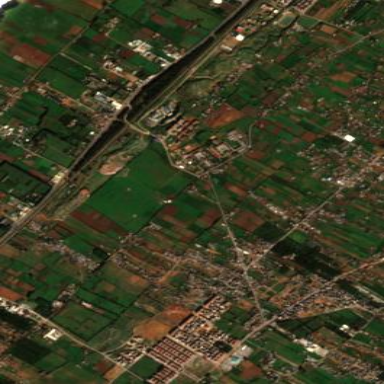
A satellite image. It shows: Picturesque farmland scene.